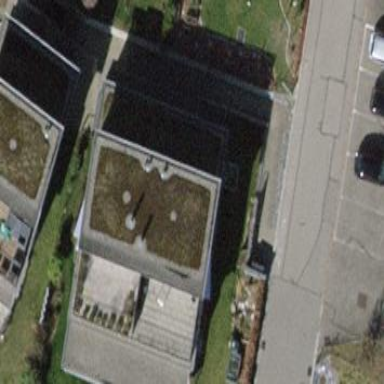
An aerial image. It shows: Building with flat roof.